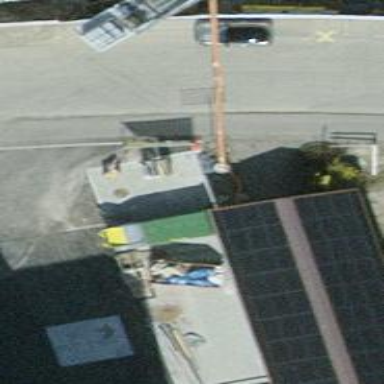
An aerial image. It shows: Charging station.